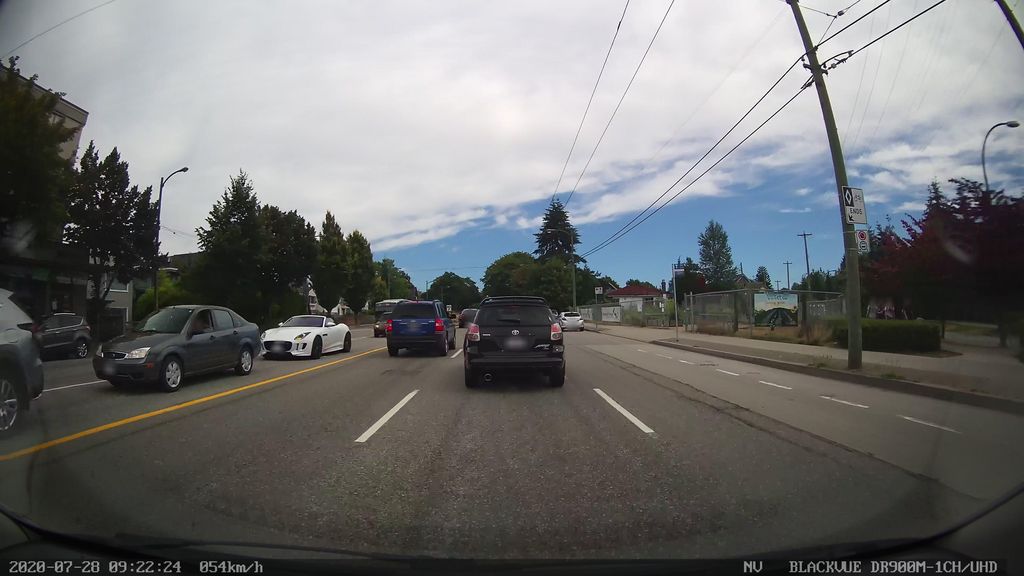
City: vancouver